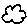
Label: cloud